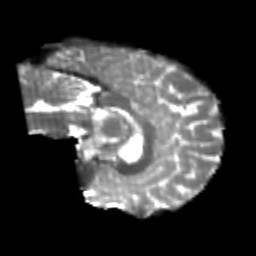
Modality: T2w
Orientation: sagittal
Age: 24
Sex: male
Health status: healthy
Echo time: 0.074 s